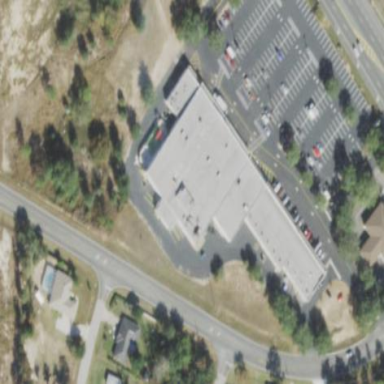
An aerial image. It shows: Retail building.